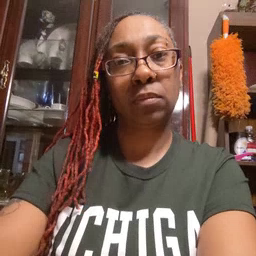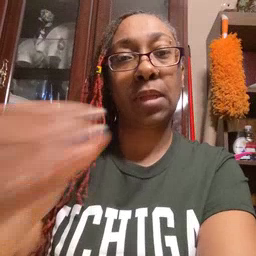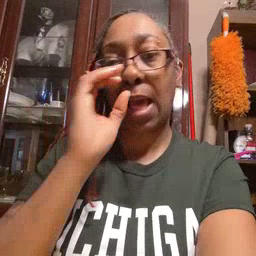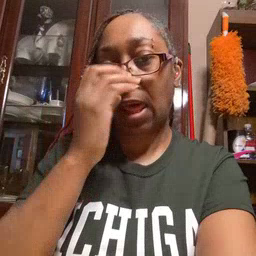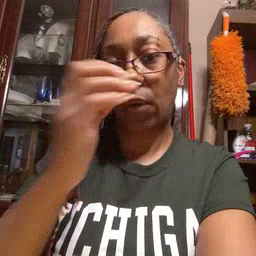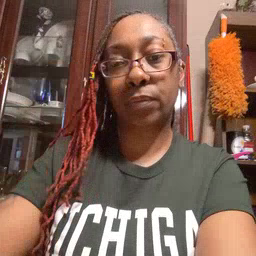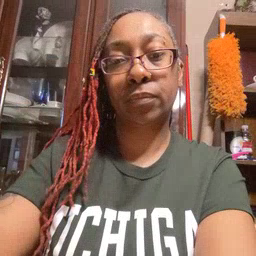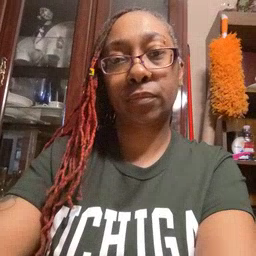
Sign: clown